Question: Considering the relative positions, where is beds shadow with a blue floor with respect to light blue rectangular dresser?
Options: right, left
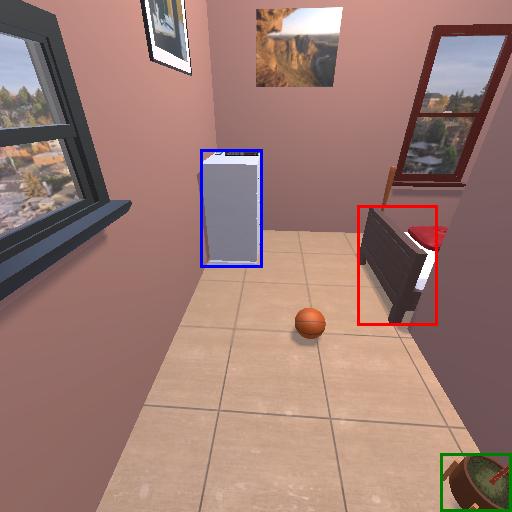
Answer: right